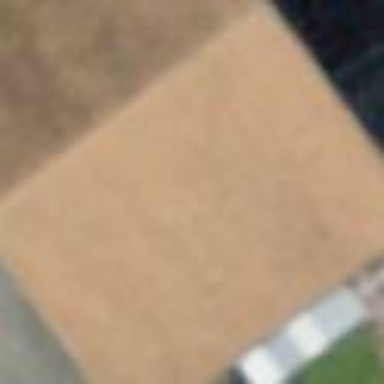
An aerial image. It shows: Rural barn.